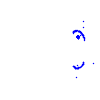
Particle: kaon